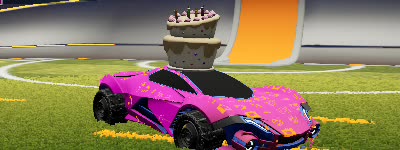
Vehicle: werewolf